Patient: sex M, age 30
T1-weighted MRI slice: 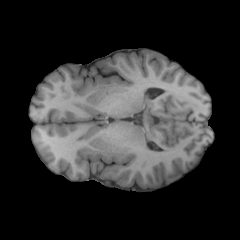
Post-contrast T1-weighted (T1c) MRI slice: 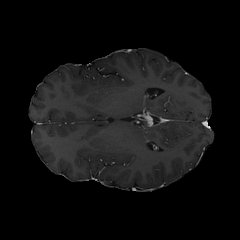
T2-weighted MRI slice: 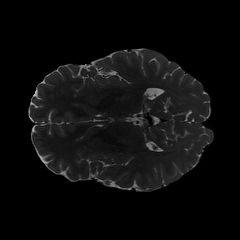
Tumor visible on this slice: no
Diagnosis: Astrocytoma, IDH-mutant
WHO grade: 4